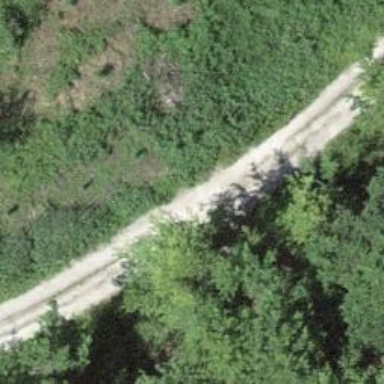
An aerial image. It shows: Compacted track with grade2 surface.